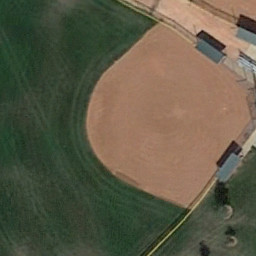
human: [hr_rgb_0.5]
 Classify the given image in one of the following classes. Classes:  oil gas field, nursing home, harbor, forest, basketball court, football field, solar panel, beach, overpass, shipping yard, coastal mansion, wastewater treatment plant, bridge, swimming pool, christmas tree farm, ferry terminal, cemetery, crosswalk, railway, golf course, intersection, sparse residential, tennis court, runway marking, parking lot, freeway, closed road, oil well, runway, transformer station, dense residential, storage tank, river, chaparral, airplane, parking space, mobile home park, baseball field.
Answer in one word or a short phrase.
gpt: baseball field